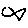
Label: fish